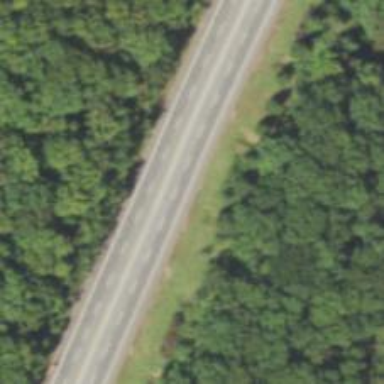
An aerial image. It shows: Asphalt motorway.